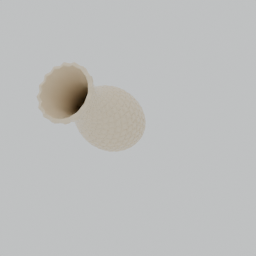
Label: decoration